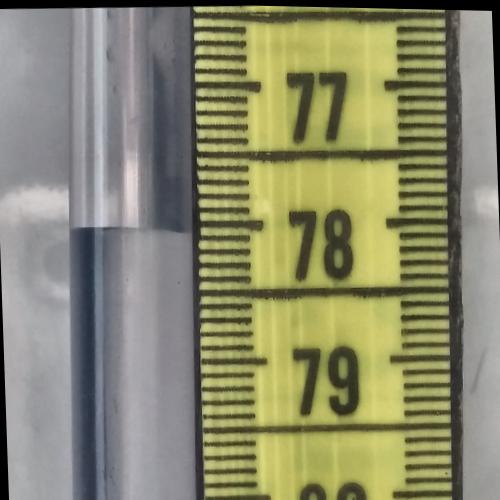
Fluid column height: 78.1 cm